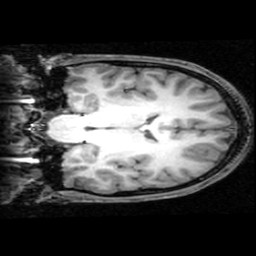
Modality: T1w
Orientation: coronal
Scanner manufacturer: ge
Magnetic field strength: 3 T
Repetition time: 0.01222 s
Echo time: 0.005176 s